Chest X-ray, PA view. Patient: 51 years old, sex M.
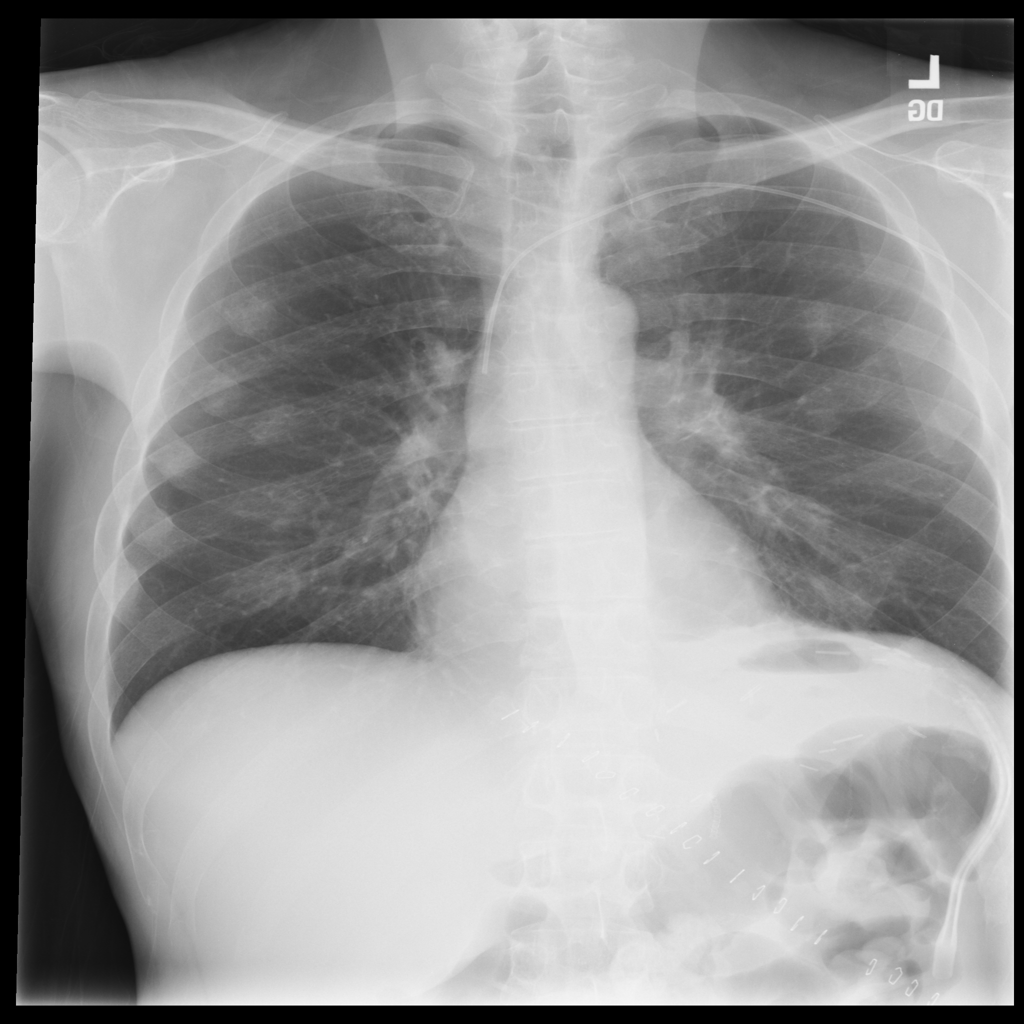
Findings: Effusion, Infiltration